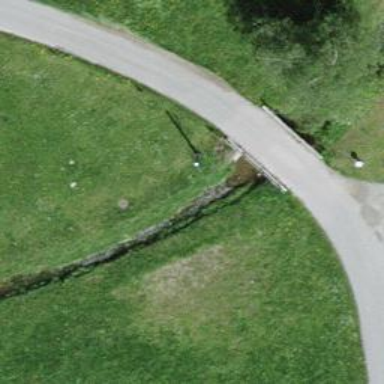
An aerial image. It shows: Culvert tunnel.